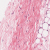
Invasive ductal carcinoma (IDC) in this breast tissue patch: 0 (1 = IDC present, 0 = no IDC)